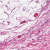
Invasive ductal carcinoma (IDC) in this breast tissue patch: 0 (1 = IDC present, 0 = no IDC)